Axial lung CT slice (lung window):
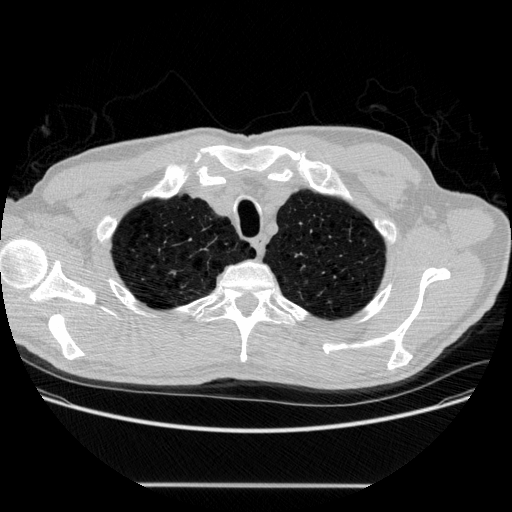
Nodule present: no